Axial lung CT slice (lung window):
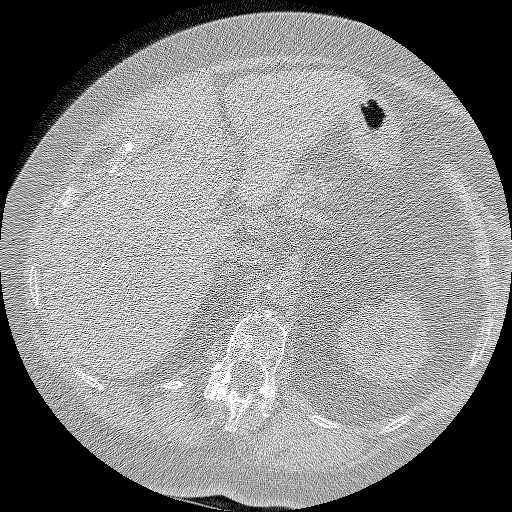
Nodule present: no